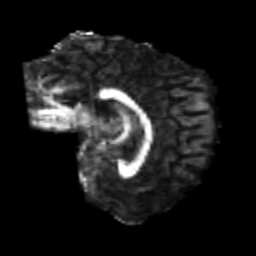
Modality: FA
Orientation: sagittal
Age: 25
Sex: female
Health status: healthy
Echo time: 0.074 s